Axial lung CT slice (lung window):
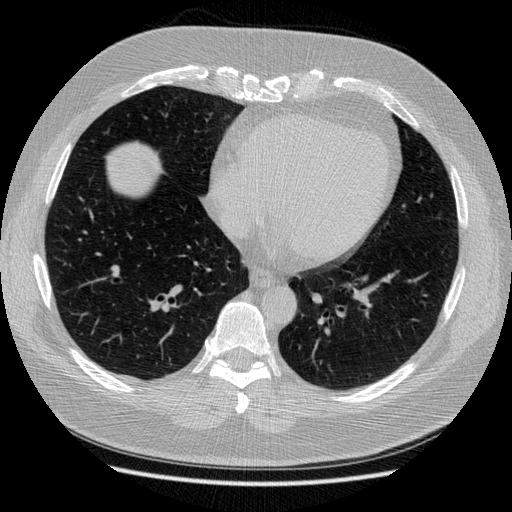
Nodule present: no